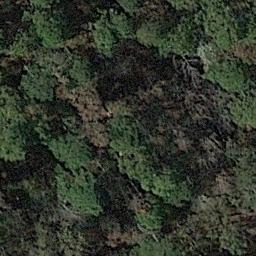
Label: forest